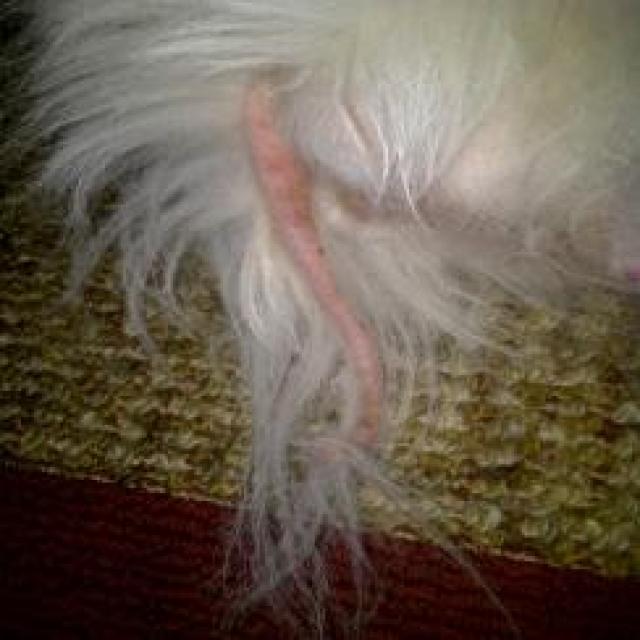
Canine fungal skin infection — characterized by alopecia, scaling, crusting, and circular lesions. Common agents include Malassezia and Candida species.